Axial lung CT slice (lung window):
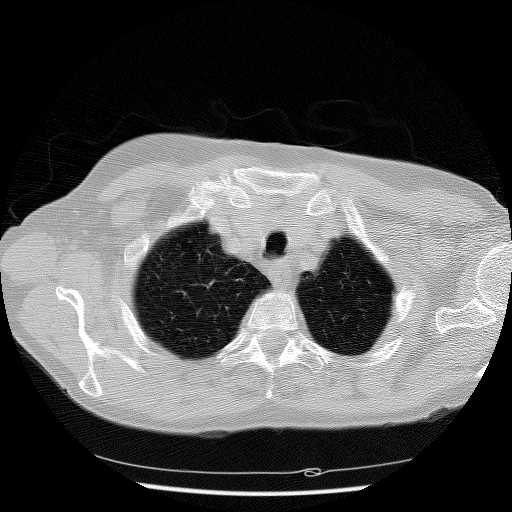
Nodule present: no